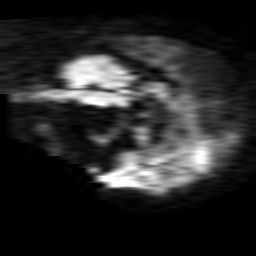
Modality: TRACE
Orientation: sagittal
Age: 71
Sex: male
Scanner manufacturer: philips
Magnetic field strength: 1.5 T
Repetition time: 4.825 s
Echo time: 0.07764 s